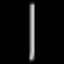
Label: line